Question: '''
<html>
<head>
<script type="text/javascript" src="js/jquery.js"></script>
<script type="text/javascript" src="js/quiz-1.js"></script>
<link rel="stylesheet" type="text/css" href="style.css" />
</head>
<body>
<p class="question">1. What is the answer to this question?</p>
<ul class="answers">
<input type="radio" name="q1" value="a" id="q1a"><label for="q1a">Answer 1</label><br/>
<input type="radio" name="q1" value="b" id="q1b"><label for="q1b">Answer 2</label><br/>
<input type="radio" name="q1" value="c" id="q1c"><label for="q1c">Answer 3</label><br/>
<input type="radio" name="q1" value="d" id="q1d"><label for="q1d">Answer 4</label><br/>
</ul>
<p class="question">2. What is the answer to this question?</p>
<ul class="answers">
<input type="radio" name="q2" value="a" id="q2a"><label for="q2a">Answer 1</label><br/>
<input type="radio" name="q2" value="b" id="q2b"><label for="q2b">Answer 2</label><br/>
<input type="radio" name="q2" value="c" id="q2c"><label for="q2c">Answer 3</label><br/>
<input type="radio" name="q2" value="d" id="q2d"><label for="q2d">Answer 4</label><br/>
</ul>
<p class="question">3. What is the answer to this question?</p>
<ul class="answers">
<input type="radio" name="q3" value="a" id="q3a"><label for="q3a">Answer 1</label><br/>
<input type="radio" name="q3" value="b" id="q3b"><label for="q3b">Answer 2</label><br/>
<input type="radio" name="q3" value="c" id="q3c"><label for="q3c">Answer 3</label><br/>
<input type="radio" name="q3" value="d" id="q3d"><label for="q3d">Answer 4</label><br/>
</ul>
<p class="question">4. What is the answer to this question?</p>
<ul class="answers">
<input type="radio" name="q4" value="a" id="q4a"><label for="q4a">Answer 1</label><br/>
<input type="radio" name="q4" value="b" id="q4b"><label for="q4b">Answer 2</label><br/>
<input type="radio" name="q4" value="c" id="q4c"><label for="q4c">Answer 3</label><br/>
<input type="radio" name="q4" value="d" id="q4d"><label for="q4d">Answer 4</label><br/>
</ul>
<p class="question">5. What is the answer to this question?</p>
<ul class="answers">
<input type="radio" name="q5" value="a" id="q5a"><label for="q5a">Answer 1</label><br/>
<input type="radio" name="q5" value="b" id="q5b"><label for="q5b">Answer 2</label><br/>
<input type="radio" name="q5" value="c" id="q5c"><label for="q5c">Answer 3</label><br/>
<input type="radio" name="q5" value="d" id="q5d"><label for="q5d">Answer 4</label><br/>
</ul>
<p class="question">6. What is the answer to this question?</p>
<ul class="answers">
<input type="radio" name="q6" value="a" id="q6a"><label for="q6a">Answer 1</label><br/>
<input type="radio" name="q6" value="b" id="q6b"><label for="q6b">Answer 2</label><br/>
<input type="radio" name="q6" value="c" id="q6c"><label for="q6c">Answer 3</label><br/>
<input type="radio" name="q6" value="d" id="q6d"><label for="q6d">Answer 4</label><br/>
</ul>
<p class="question">7. What is the answer to this question?</p>
<ul class="answers">
<input type="radio" name="q7" value="a" id="q7a"><label for="q7a">Answer 1</label><br/>
<input type="radio" name="q7" value="b" id="q7b"><label for="q7b">Answer 2</label><br/>
<input type="radio" name="q7" value="c" id="q7c"><label for="q7c">Answer 3</label><br/>
<input type="radio" name="q7" value="d" id="q7d"><label for="q7d">Answer 4</label><br/>
</ul>
<p class="question">8. What is the answer to this question?</p>
<ul class="answers">
<input type="radio" name="q8" value="a" id="q8a"><label for="q8a">Answer 1</label><br/>
<input type="radio" name="q8" value="b" id="q8b"><label for="q8b">Answer 2</label><br/>
<input type="radio" name="q8" value="c" id="q8c"><label for="q8c">Answer 3</label><br/>
<input type="radio" name="q8" value="d" id="q8d"><label for="q8d">Answer 4</label><br/>
</ul>
<p class="question">9. What is the answer to this question?</p>
<ul class="answers">
<input type="radio" name="q9" value="a" id="q9a"><label for="q9a">Answer 1</label><br/>
<input type="radio" name="q9" value="b" id="q9b"><label for="q9b">Answer 2</label><br/>
<input type="radio" name="q9" value="c" id="q9c"><label for="q9c">Answer 3</label><br/>
<input type="radio" name="q9" value="d" id="q9d"><label for="q9d">Answer 4</label><br/>
</ul>
<p class="question">10. What is the answer to this question?</p>
<ul class="answers">
<input type="radio" name="q10" value="a" id="q10a"><label for="q10a">Answer 1</label><br/>
<input type="radio" name="q10" value="b" id="q10b"><label for="q10b">Answer 2</label><br/>
<input type="radio" name="q10" value="c" id="q10c"><label for="q10c">Answer 3</label><br/>
<input type="radio" name="q10" value="d" id="q10d"><label for="q10d">Answer 4</label><br/>
</ul>
<br/>
<div id="results">
Show me the answers!
</div>
<div id="category1">
<p>
<strong>Question 1:</strong> The correct answer is the <strong>Answer 1</strong>.</p>
</div>
<div id="category2">
<p>
<strong>Question 2:</strong> The correct answer is <strong>Answer 2</strong>.</p>
</div>
<div id="category3">
<p>
<strong>Question 3:</strong> The correct answer is <strong>Answer 3</strong>.</p>
</div>
<div id="category4">
<p>
<strong>Question 4:</strong> The correct answer is <strong>Answer 4</strong>.</p>
</div>
<div id="category5">
<p>
<strong>Question 5:</strong> The correct answer is <strong>Answer 1</strong>.</p>
</div>
<div id="category6">
<p>
<strong>Question 6:</strong> The correct answer is <strong>Answer 2</strong>.</p>
</div>
<div id="category7">
<p>
<strong>Question 7:</strong> The correct answer is <strong>Answer 3</strong>.</p>
</div>
<div id="category8">
<p>
<strong>Question 8:</strong> The correct answer is <strong>Answer 4</strong>.</p>
</div>
<div id="category9">
<p>
<strong>Question 9:</strong> The correct answer is <strong>Answer 1</strong>.</p>
</div>
<div id="category10">
<p>
<strong>Question 10:</strong> The correct answer is <strong>Answer 2</strong>.</p>
</div>
<div id="category11">
<p>
You answered them all right!</p>
</div>
</body>
</html>
'''
I faced a big problem on my iOS Coding. My requirement is I have a file. That file contain some multiple choice Q&A. I Load that html file in a 'UIWebView'. And when I click that answer button I have to retrieve which button is clicked on webView.
I have to retrieve that method from html file.
How is it possible?
Its not a duplicate Q, I already googled on this and whatever i got, its not satisfying my requirement.
My code is like below :
'''
- (void)viewDidLoad {
[super viewDidLoad];
NSString *path;
NSBundle *thisBundle = [NSBundle mainBundle];
path = [thisBundle pathForResource:@"Untitled" ofType:@"html"];
NSURL *instructionsURL = [NSURL fileURLWithPath:path];
[_webview loadRequest:[NSURLRequest requestWithURL:instructionsURL]];
}
- (void)webViewDidFinishLoad:(UIWebView*)theWebView
{
NSString* returnValue =[theWebView stringByEvaluatingJavaScriptFromString:@"myFunction()"];
NSLog(@"returnValue = %@ ",returnValue);
}
- (void)webView:(UIWebView *)webView didFailLoadWithError:(NSError *)error
{
NSLog(@" didFailLoadWithError");
}
'''

But my output is :
Please help me out ....
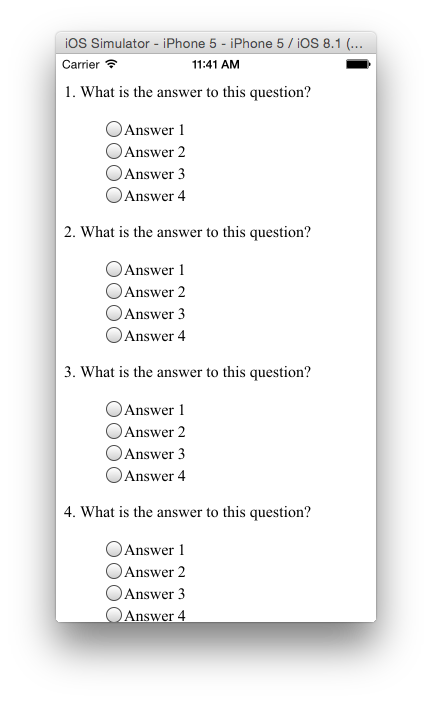
Answer: In your code,this is the order that things happen:
1. You load the request in viewDidload
2. Your webview finished load.So you get the value selected.But at this time.You have not select anything.
3. When you select a item, you did not do anything to tell iOS that you select one
'WKWebview'
1. In your js code,add a button to submit. Then in the button action function function submit () {
var message = //here get all your selected items
window.webkit.messageHandlers.observe.postMessage(message);
}
2. In ViewController,create WKUserContentController to handle notification WKWebViewConfiguration *configuration = [[WKWebViewConfiguration alloc]init];
WKUserContentController *controller = [[WKUserContentController alloc]
init];
[controller addScriptMessageHandler:self name:@"observe"];
configuration.userContentController = controller;
_webView = [[WKWebView alloc] initWithFrame:self.view.frame
configuration:configuration];
3. In delegate method,handle js event -(void)userContentController:(WKUserContentController *)userContentController
didReceiveScriptMessage:(WKScriptMessage *)message {
//message.body
}
'''
#import <WebKit/WebKit.h>
@interface ViewController ()<WKScriptMessageHandler>
@property (strong, nonatomic) WKWebView * webview;
@end
@implementation ViewController
- (void)viewDidLoad {
NSString *path;
NSBundle *thisBundle = [NSBundle mainBundle];
path = [thisBundle pathForResource:@"Untitled" ofType:@"html"];
NSURL *instructionsURL = [NSURL fileURLWithPath:path];
WKWebViewConfiguration *configuration = [[WKWebViewConfiguration alloc]init];
WKUserContentController *controller = [[WKUserContentController alloc]
init];
[controller addScriptMessageHandler:self name:@"observe"];
configuration.userContentController = controller;
_webview = [[WKWebView alloc] initWithFrame:self.view.frame
configuration:configuration];
[_webview loadRequest:[NSURLRequest requestWithURL:instructionsURL]];
[self.view addSubview:self.webview];
}
-(void)userContentController:(WKUserContentController *)userContentController didReceiveScriptMessage:(WKScriptMessage *)message{
NSLog(@"%@",message.body);
}
'''
And htmlfile
'''
<html>
<head>
<script type="text/javascript">
function getFirstSelect(){
var rates = document.getElementsByName('q1');
var rate_value;
for(var i = 0; i < rates.length; i++){
if(rates[i].checked){
rate_value = rates[i].value;
break;
}
}
window.webkit.messageHandlers.observe.postMessage(rate_value);
}
</script>
<link rel="stylesheet" type="text/css" href="style.css" />
</head>
<body>
<p class="question">1. What is the answer to this question?</p>
<ul class="answers">
<input type="radio" name="q1" value="a" id="q1a"><label for="q1a">Answer 1</label><br/>
<input type="radio" name="q1" value="b" id="q1b"><label for="q1b">Answer 2</label><br/>
<input type="radio" name="q1" value="c" id="q1c"><label for="q1c">Answer 3</label><br/>
<input type="radio" name="q1" value="d" id="q1d"><label for="q1d">Answer 4</label><br/>
</ul>
<div id="Submit">
<button onclick="getFirstSelect()">Submit</button>
</div>
</body>
</html>
'''
When click submit

This is test project,I believe you can figure out rest by yourself